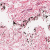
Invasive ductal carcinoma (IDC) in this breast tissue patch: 0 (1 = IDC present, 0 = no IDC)